Interaction volume radius: 5 \u00c5
Interaction volume height: 15 \u00c5
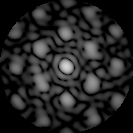
Disorder parameter: 0.5078